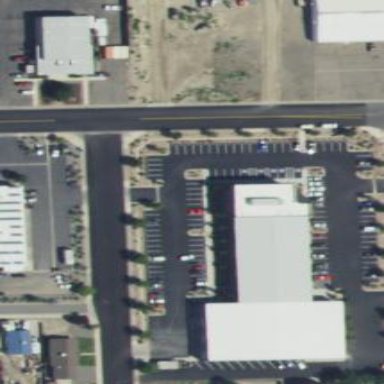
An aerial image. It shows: Commercial building.